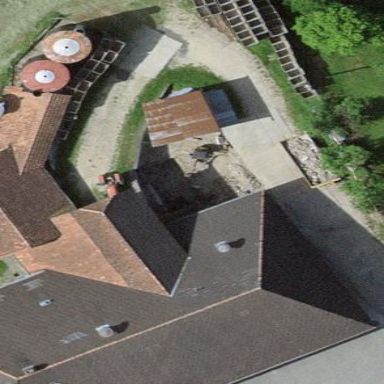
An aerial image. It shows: Farm building.